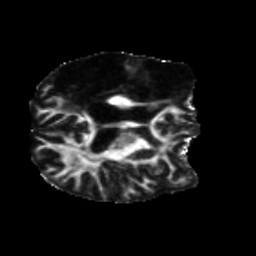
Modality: FA
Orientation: axial
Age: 49
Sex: male
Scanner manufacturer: siemens
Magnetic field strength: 3 T
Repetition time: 5.25 s
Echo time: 0.08 s